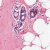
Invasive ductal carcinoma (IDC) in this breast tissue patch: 0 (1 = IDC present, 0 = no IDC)